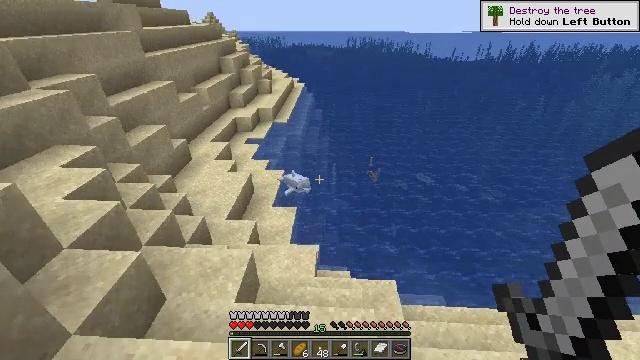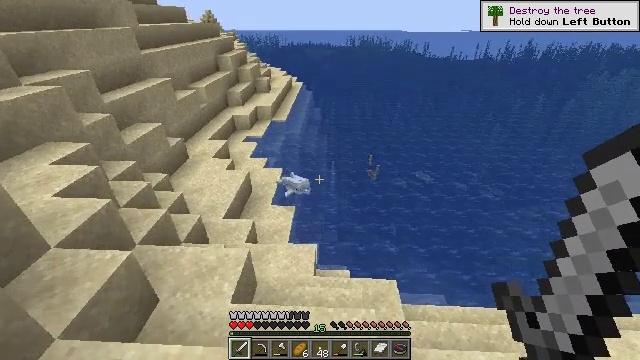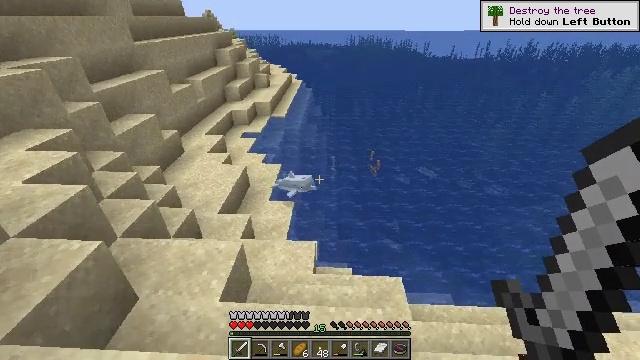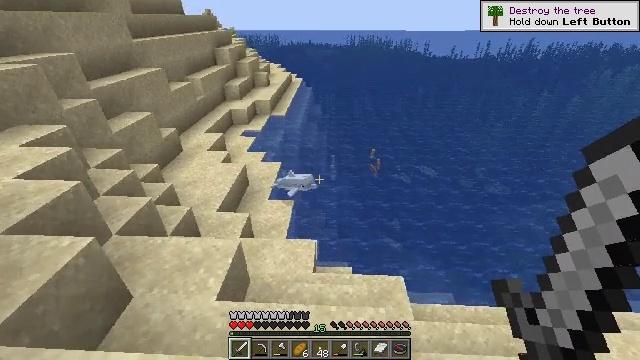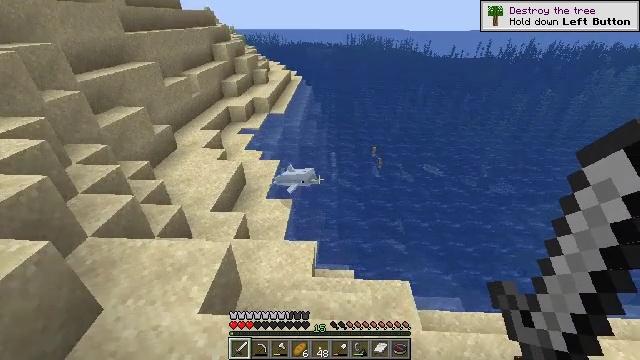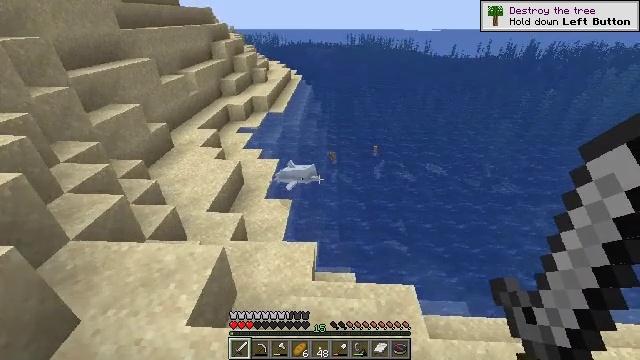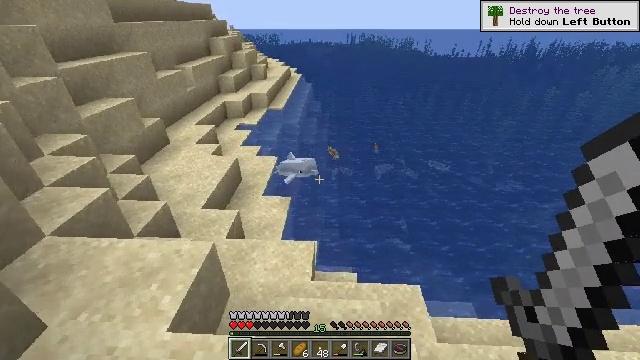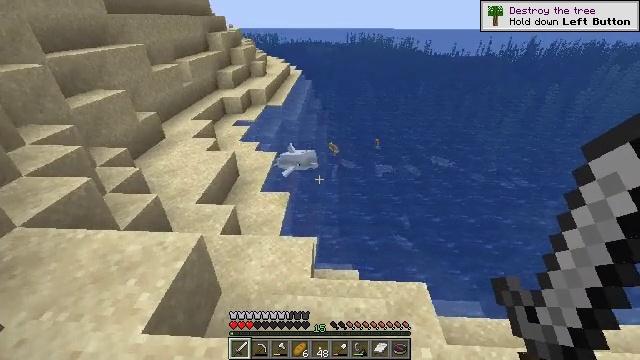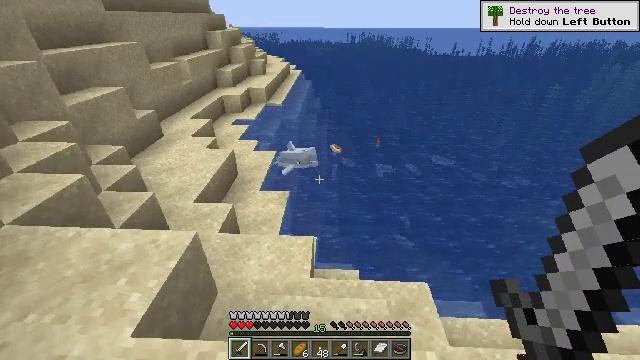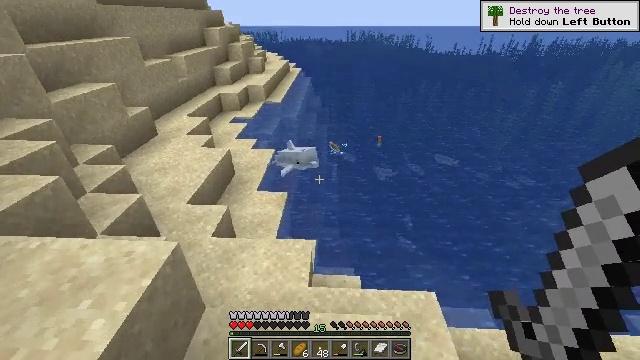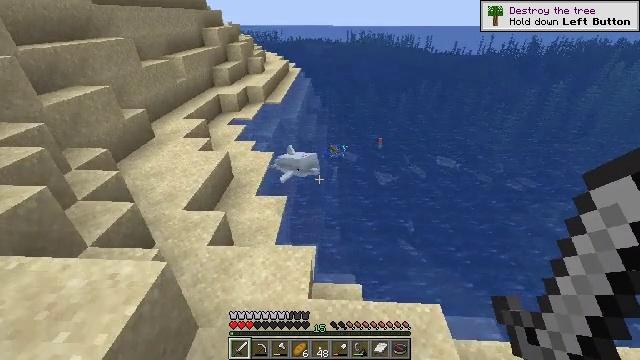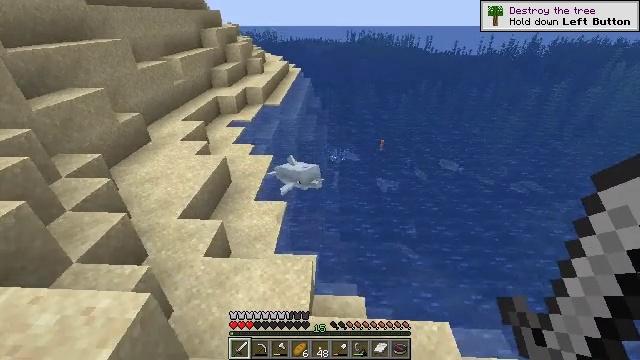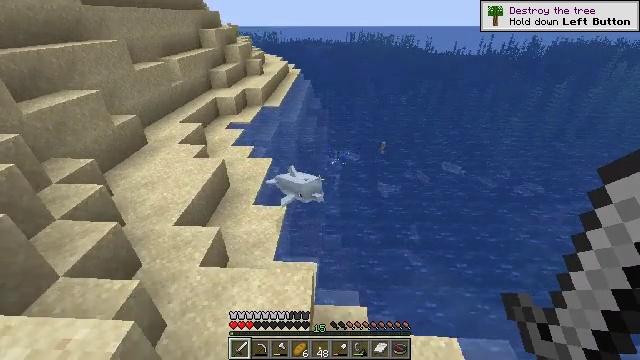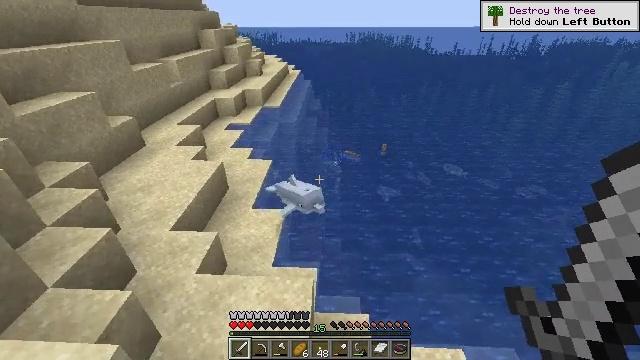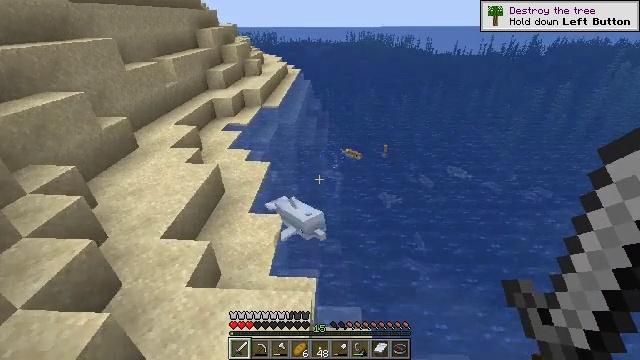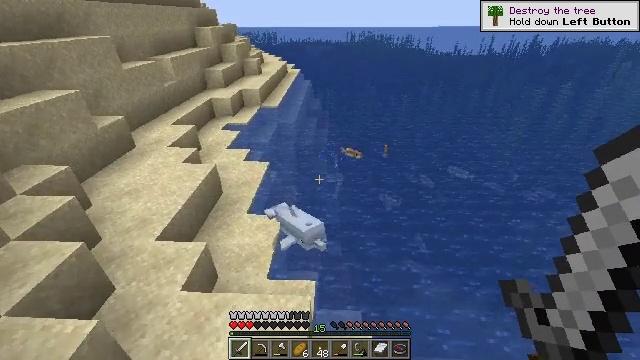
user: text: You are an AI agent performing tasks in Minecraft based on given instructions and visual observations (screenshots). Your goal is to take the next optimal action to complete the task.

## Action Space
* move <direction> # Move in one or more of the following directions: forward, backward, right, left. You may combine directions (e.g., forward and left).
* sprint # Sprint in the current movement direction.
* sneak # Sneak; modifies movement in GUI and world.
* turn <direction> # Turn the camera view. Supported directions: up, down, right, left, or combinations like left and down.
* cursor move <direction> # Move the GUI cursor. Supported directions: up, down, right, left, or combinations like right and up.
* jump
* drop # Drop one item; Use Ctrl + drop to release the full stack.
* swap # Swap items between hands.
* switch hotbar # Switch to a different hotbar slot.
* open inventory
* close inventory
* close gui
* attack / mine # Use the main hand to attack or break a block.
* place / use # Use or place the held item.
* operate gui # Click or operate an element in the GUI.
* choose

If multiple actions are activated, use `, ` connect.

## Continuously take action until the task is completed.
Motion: motion action
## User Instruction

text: Remove a cod from the inventory.
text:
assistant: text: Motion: move forward
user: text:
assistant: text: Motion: move forward
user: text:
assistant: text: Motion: move forward
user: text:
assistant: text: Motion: move forward
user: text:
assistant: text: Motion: move forward
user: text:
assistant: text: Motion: move forward
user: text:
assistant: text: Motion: move forward
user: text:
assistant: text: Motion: move forward
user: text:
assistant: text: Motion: move forward
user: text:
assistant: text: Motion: move forward
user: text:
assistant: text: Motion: move forward
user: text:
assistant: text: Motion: move forward
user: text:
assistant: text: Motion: move forward
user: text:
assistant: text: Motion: move forward
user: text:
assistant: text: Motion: move forward
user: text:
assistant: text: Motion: move forward
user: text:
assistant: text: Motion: move forward
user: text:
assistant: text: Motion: move forward
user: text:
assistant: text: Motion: move forward
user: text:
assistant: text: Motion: no_op
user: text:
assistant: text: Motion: turn down
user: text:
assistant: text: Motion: turn right and down
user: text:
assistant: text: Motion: turn down
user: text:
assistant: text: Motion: turn down
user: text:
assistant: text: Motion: turn down
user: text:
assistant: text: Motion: turn down
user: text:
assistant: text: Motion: no_op
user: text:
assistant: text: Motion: no_op
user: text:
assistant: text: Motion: no_op
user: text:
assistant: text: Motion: turn down